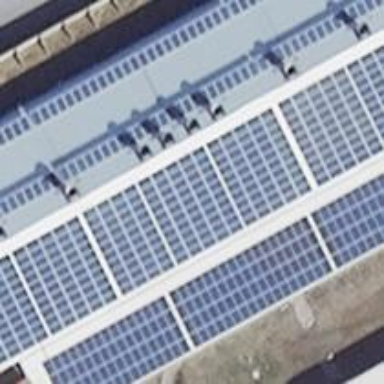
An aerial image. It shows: Building equipped with small solar photovoltaic panel for generating electricity.